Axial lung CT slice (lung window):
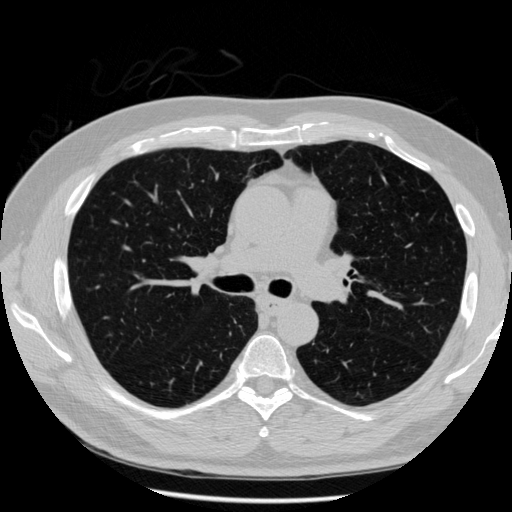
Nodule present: no